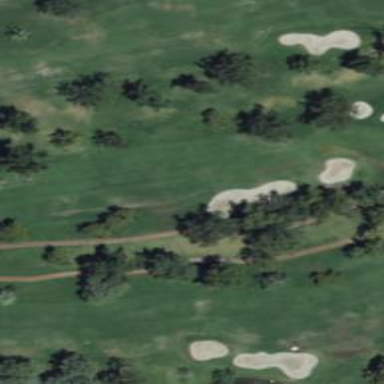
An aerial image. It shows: Grassy area designated as golf fairway.